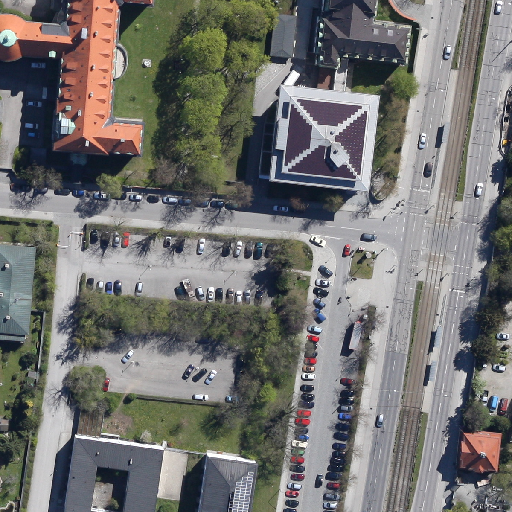
Referring expression: road